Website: crate-barrel
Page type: stored-credit-cards
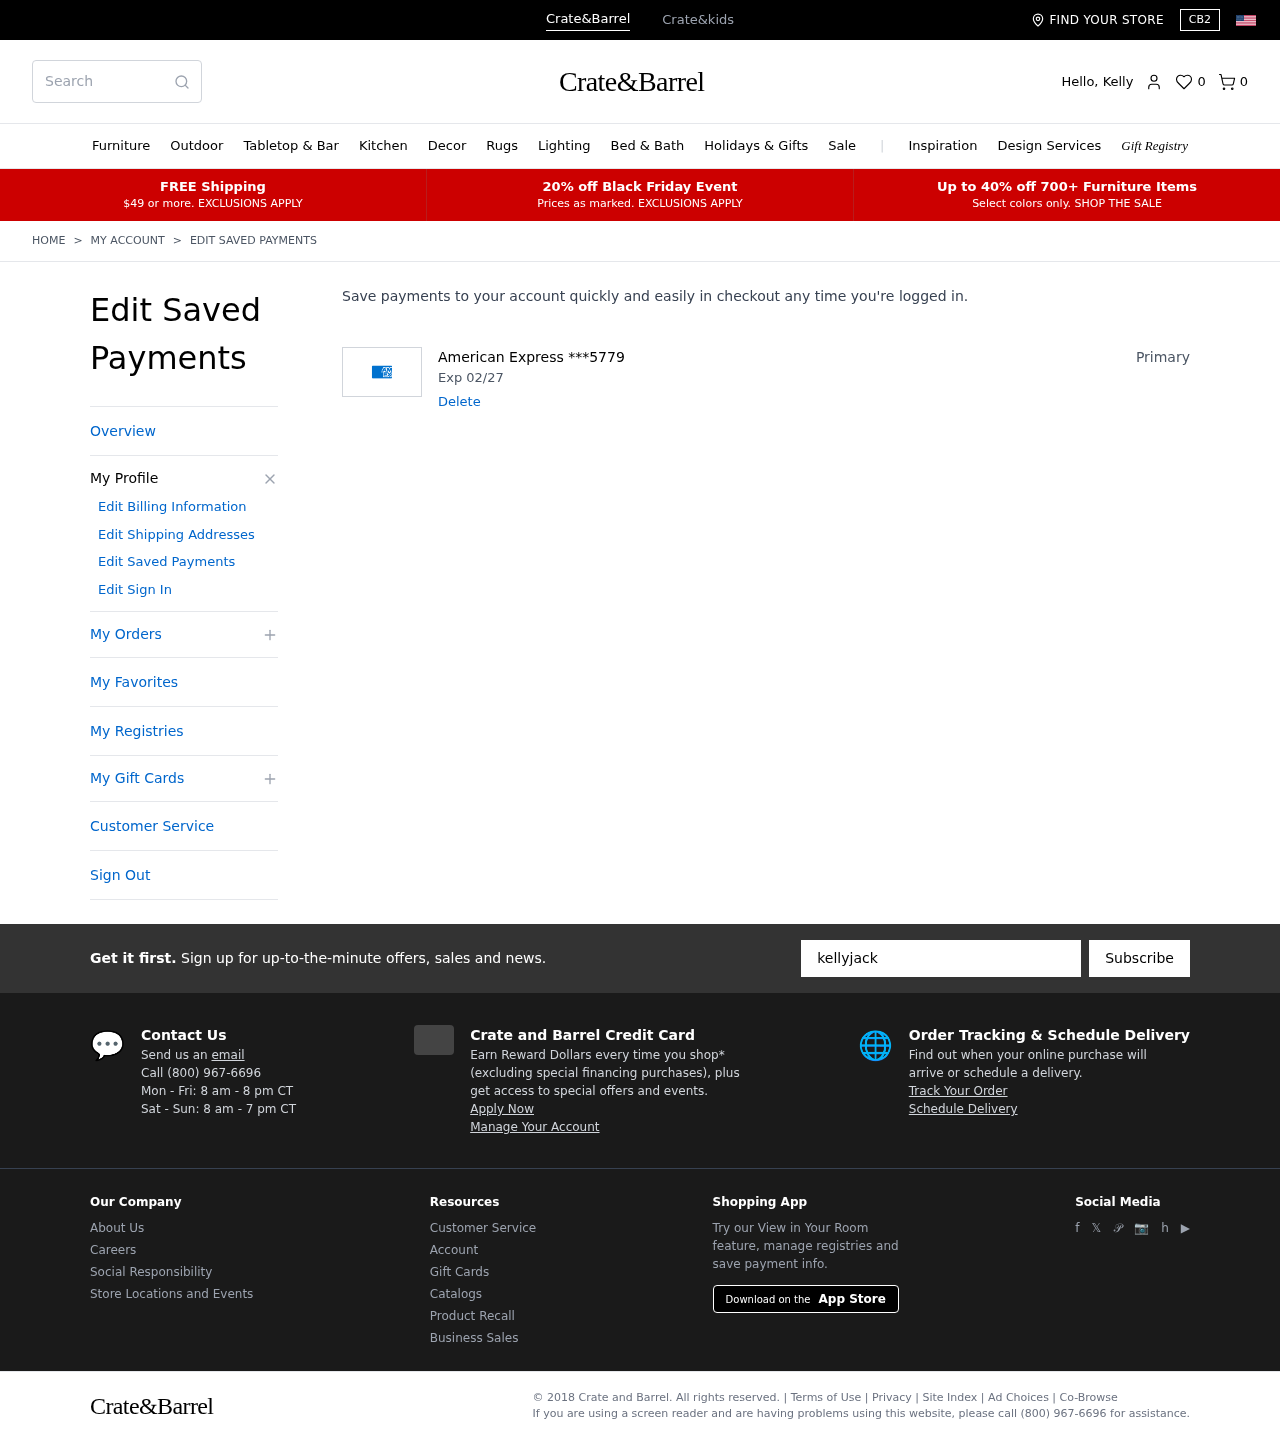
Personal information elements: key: PII_CARD_EXPIRY
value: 02/27
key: PII_CARD_LAST4
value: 5779
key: PII_CARD_TYPE
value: American Express
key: PII_FIRSTNAME
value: Kelly
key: PII_EMAIL
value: kellyjackson@gmail.com
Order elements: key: ORDER_NUM_ITEMS
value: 0
Search elements: key: HEADER_SEARCH
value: Search
Other elements: key: FAVORITES_COUNT
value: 0